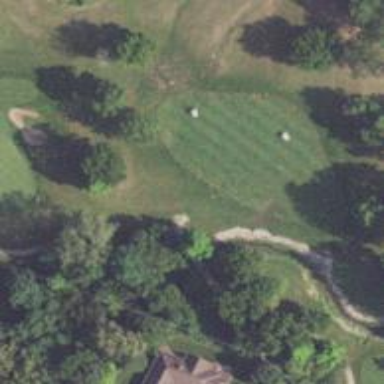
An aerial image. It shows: Pathway for golfing.